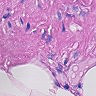
Metastatic tissue present: no